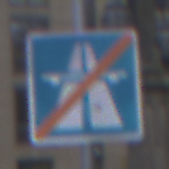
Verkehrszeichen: EndeAutbahn
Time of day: SunriseSunset
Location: Outdoor (Urban)
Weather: PartlyCloudy
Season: NotSpecified
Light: Natural